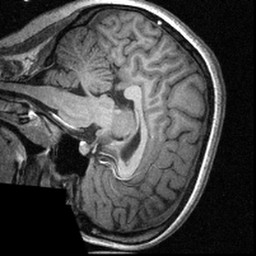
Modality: T1w
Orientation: sagittal
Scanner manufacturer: siemens
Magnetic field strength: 3 T
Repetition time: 1.57 s
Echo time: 0.00304 s